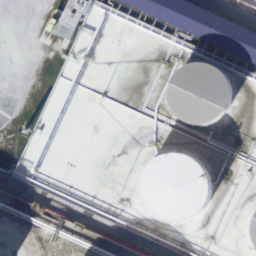
Label: storage tanks